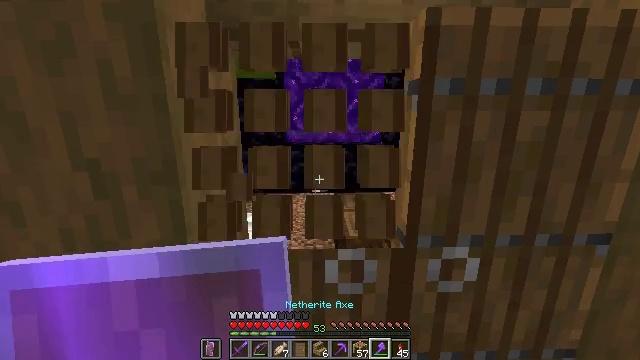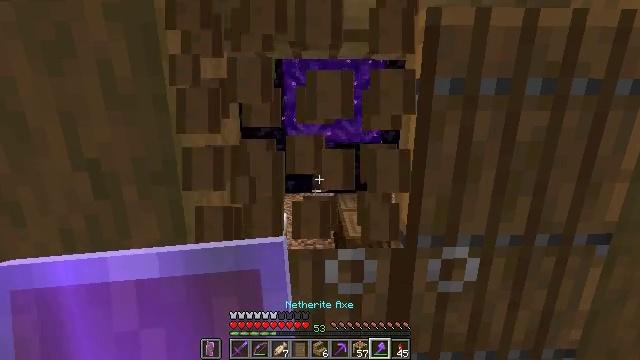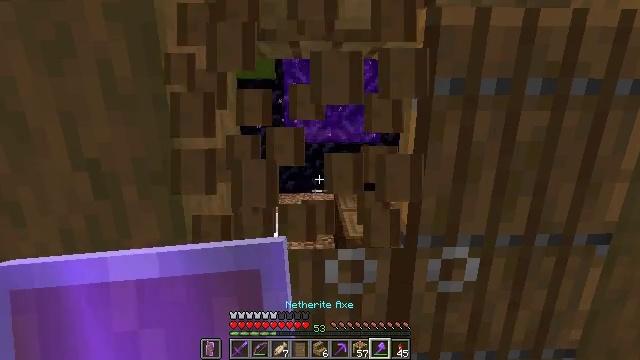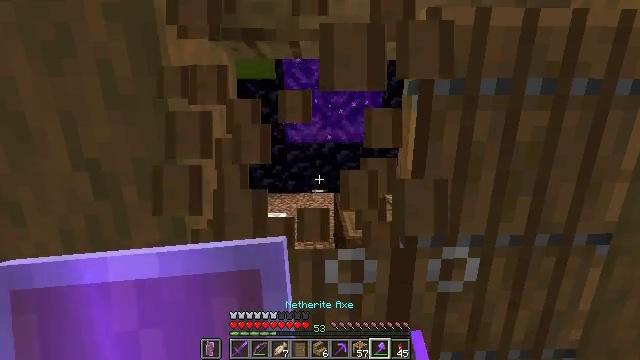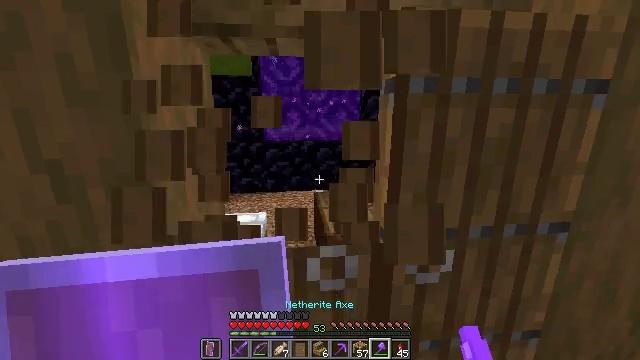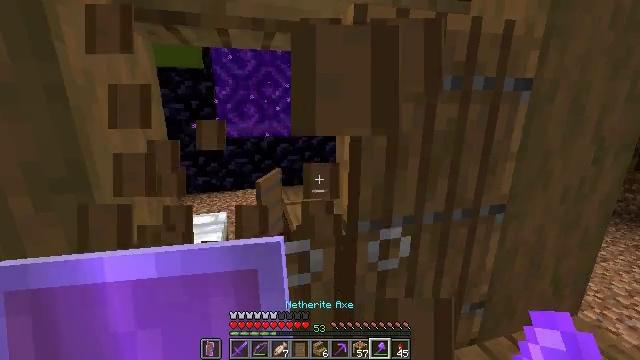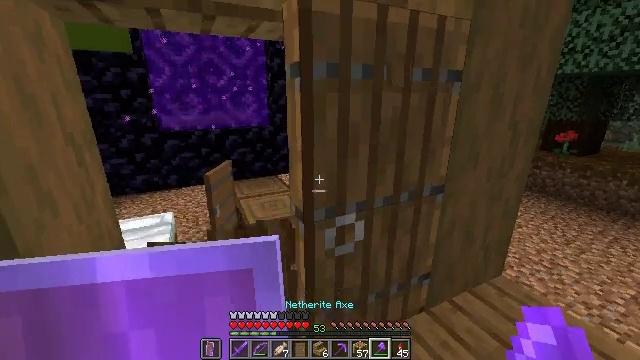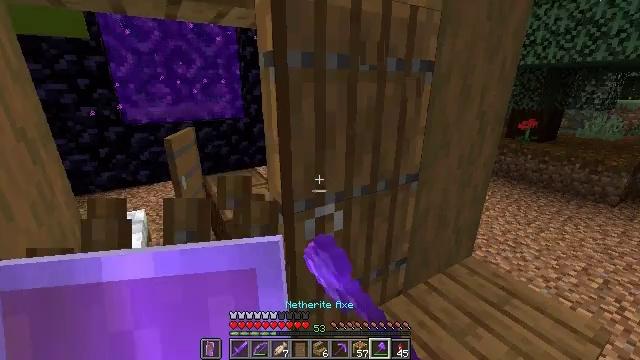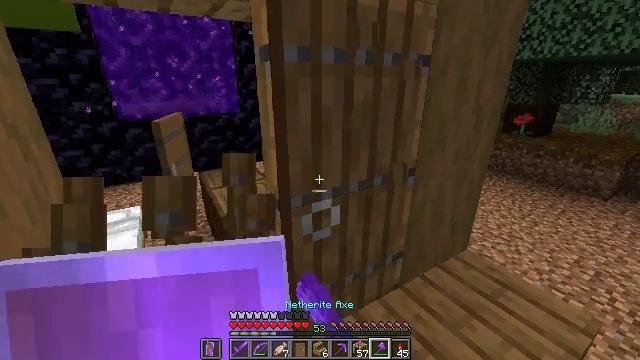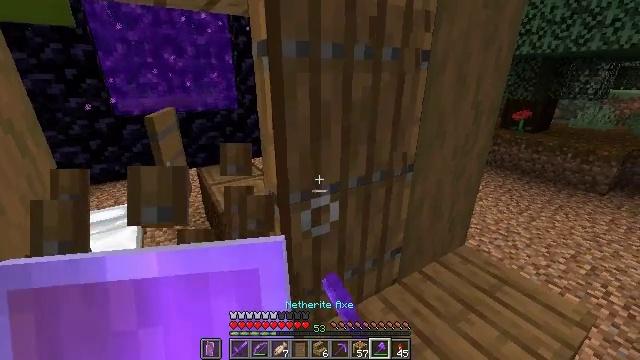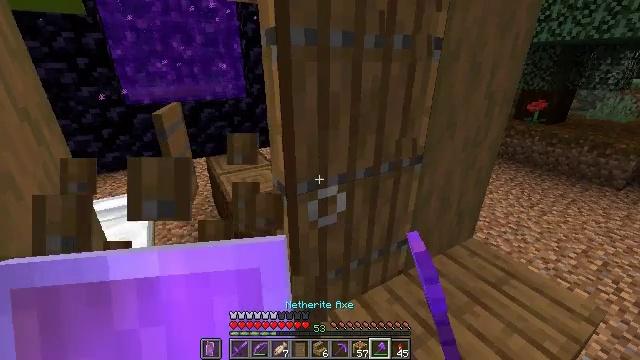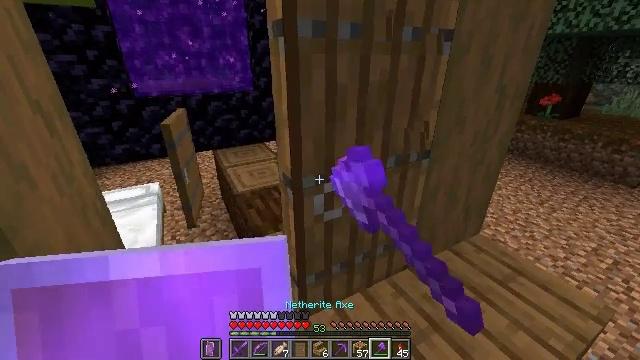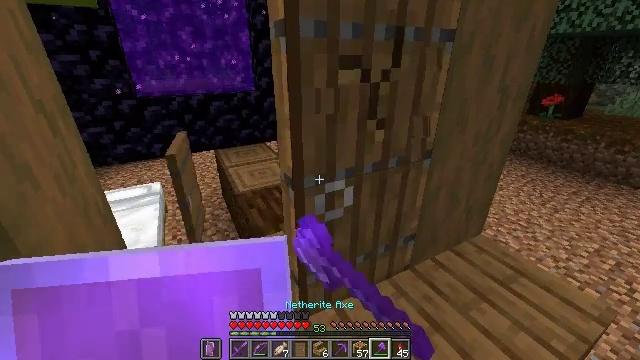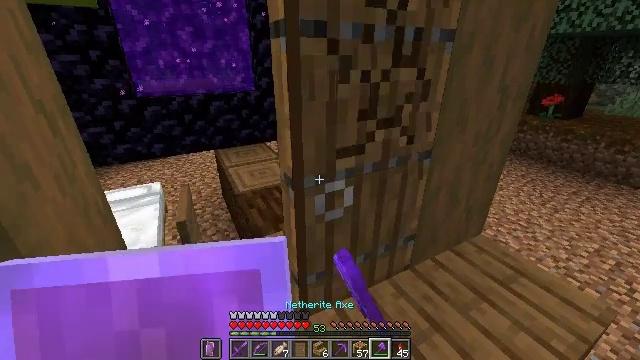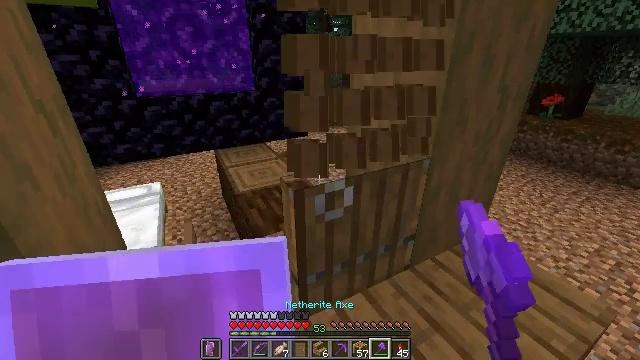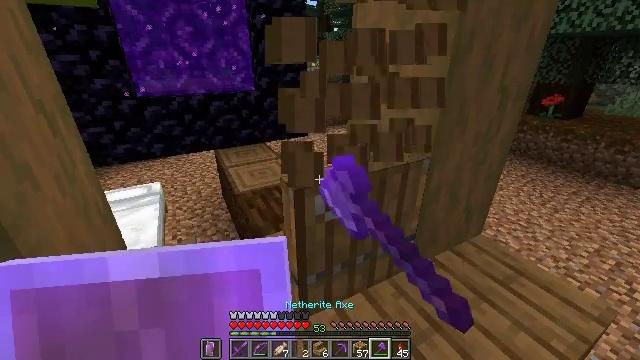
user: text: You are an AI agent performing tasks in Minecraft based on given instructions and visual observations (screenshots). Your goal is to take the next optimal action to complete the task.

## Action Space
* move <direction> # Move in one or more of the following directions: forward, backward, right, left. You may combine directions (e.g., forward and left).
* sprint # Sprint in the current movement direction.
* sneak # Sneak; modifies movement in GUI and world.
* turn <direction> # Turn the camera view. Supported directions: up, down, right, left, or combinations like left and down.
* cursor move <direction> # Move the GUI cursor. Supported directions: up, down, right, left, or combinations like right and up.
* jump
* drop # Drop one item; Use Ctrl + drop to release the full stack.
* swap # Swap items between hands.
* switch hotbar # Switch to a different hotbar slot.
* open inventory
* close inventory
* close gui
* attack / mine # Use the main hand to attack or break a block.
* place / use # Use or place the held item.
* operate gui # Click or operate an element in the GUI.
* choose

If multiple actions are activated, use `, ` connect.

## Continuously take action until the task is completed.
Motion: motion action
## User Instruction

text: Reclaim the spruce door from a structure.
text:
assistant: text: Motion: attack / mine
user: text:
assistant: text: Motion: attack / mine
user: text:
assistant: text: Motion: attack / mine
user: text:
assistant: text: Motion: turn right, attack / mine
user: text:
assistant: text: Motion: turn right and down, attack / mine
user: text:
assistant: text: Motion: turn right and down, attack / mine
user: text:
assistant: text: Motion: turn right and down, attack / mine
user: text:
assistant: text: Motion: turn down, attack / mine
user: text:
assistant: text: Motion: attack / mine
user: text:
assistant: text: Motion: turn left and down, attack / mine
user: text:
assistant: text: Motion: turn left and down, attack / mine
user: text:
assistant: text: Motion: attack / mine
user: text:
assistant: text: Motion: attack / mine
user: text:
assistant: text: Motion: attack / mine
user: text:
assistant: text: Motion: attack / mine
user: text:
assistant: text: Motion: attack / mine
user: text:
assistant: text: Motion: attack / mine
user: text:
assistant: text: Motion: attack / mine
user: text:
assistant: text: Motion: no_op